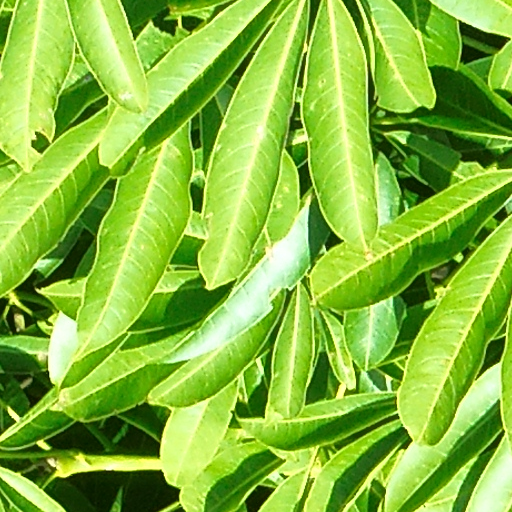
Species: Ceiba pentandra
GBIF accepted scientific name: Ceiba pentandra
Crown area (m\u00b2): 945.186